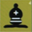
Piece: bB